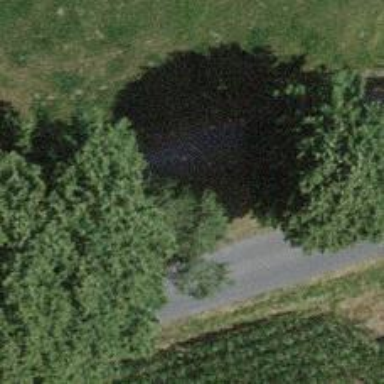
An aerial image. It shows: Deciduous tree with green leaves.